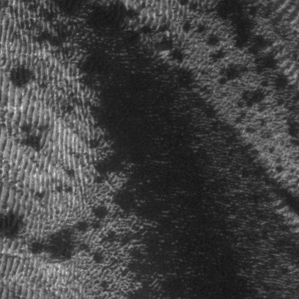
Label: frost